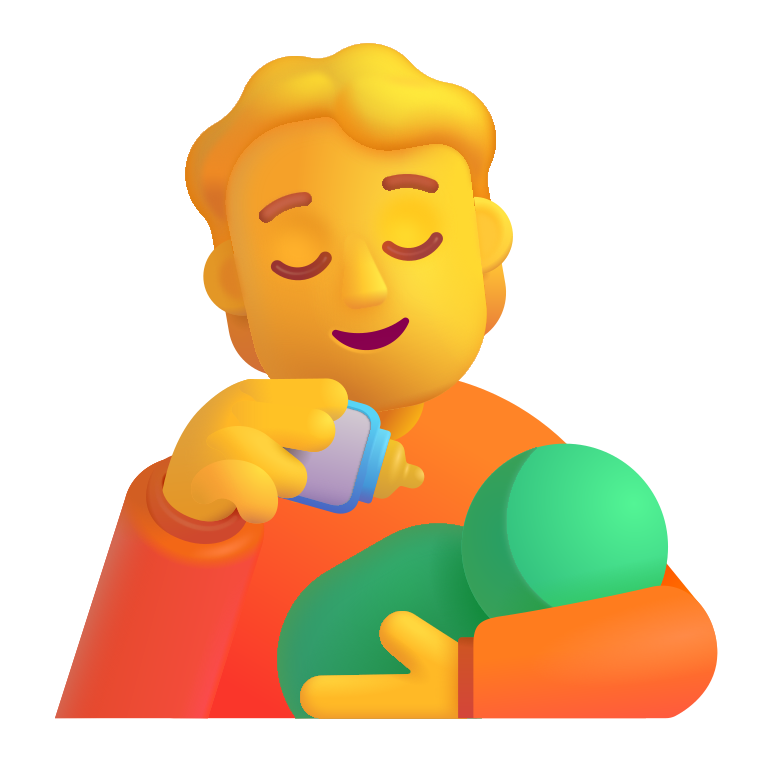
person feeding baby color default